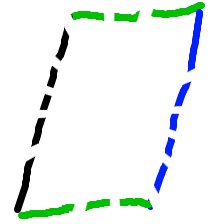
Shape: parallelogram